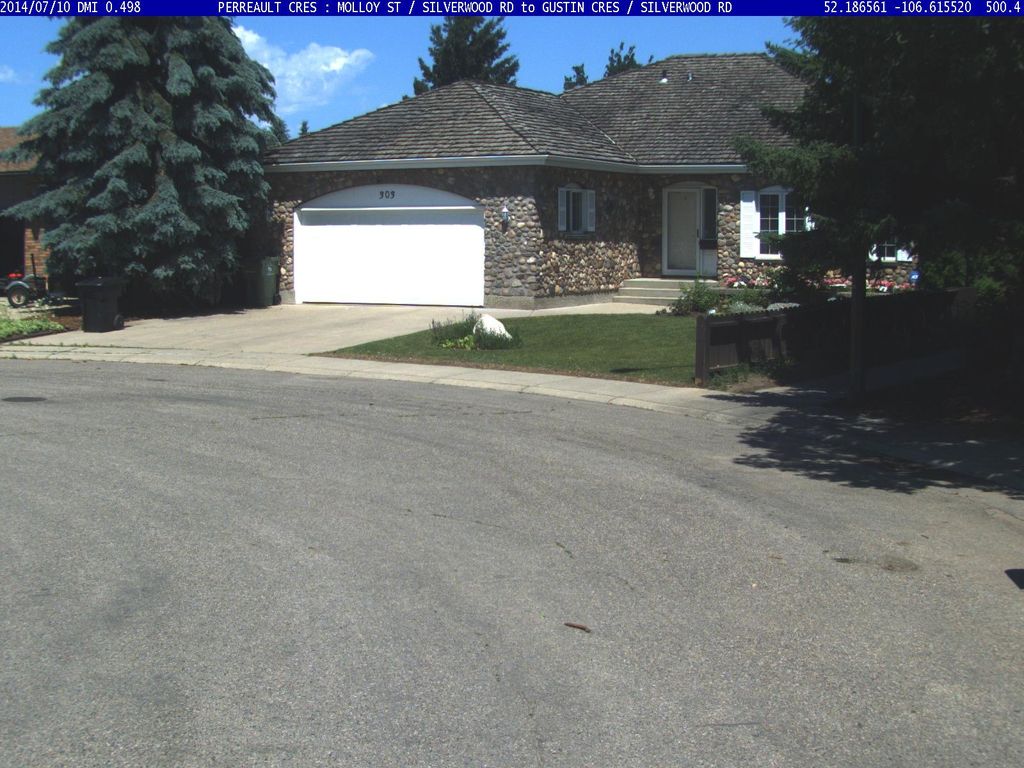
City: saskatoon